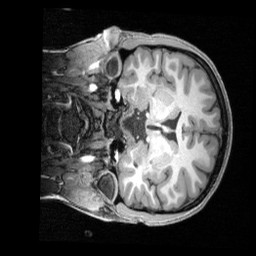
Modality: T1w
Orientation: coronal
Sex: female
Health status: ill
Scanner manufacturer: siemens
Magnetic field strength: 3 T
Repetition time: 2.4 s
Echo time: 0.00201 s